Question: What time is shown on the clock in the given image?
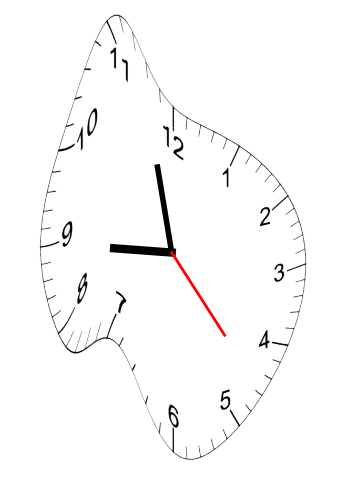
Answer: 08:57:23